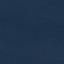
Land use / land cover class: SeaLake